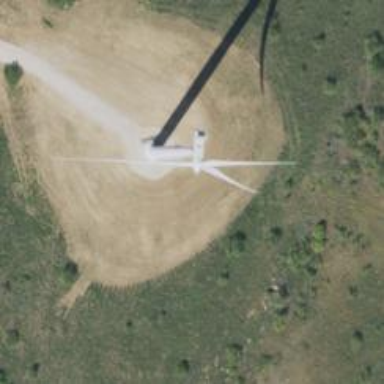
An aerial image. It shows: Wind generator with horizontal axis. The wind turbine is from Vestas.